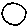
Label: circle